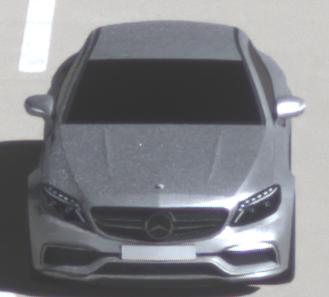
Make: Mercedes-Benz
Model: C 43 AMG
Detailed model: C-Class (205) AMG Limousine
Model produced from: 2016/10
Model produced until: 2018/04
Doors: 4
Color: white
Road condition: dry road
Daytime: morning or afternoon
Contrast: high contrast